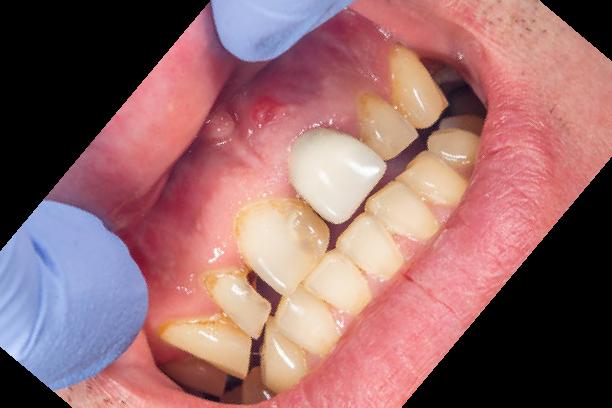
Condition: Calculus